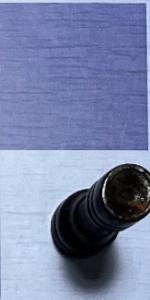
Label: Rook_Black